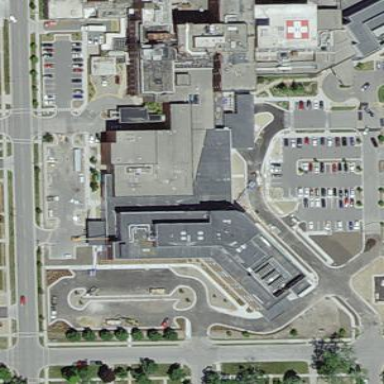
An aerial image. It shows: Hospital building.